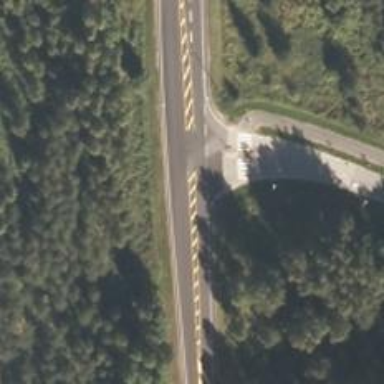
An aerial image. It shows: Secondary road with asphalt surface.